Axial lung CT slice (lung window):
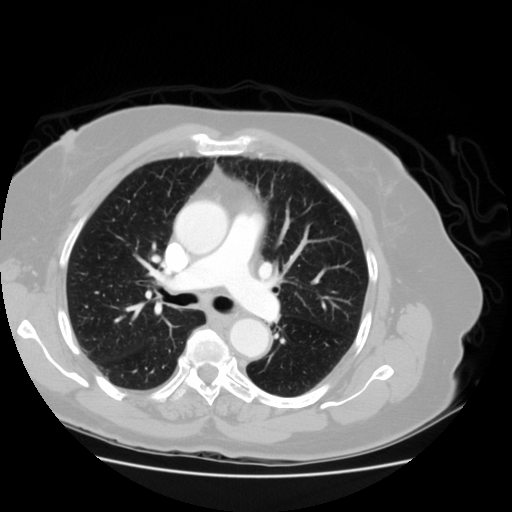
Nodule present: no